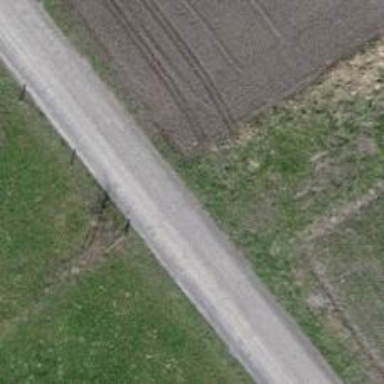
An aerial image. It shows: Agricultural track with grade3 tracktype suitable for agricultural vehicles.